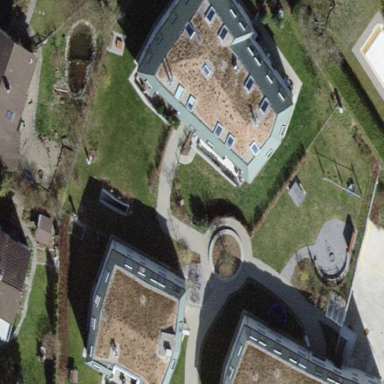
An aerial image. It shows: Building with tiled roof.